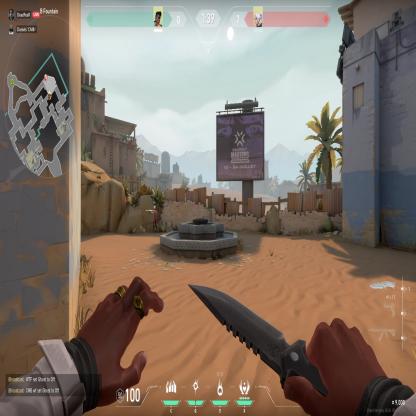
Label: enemy